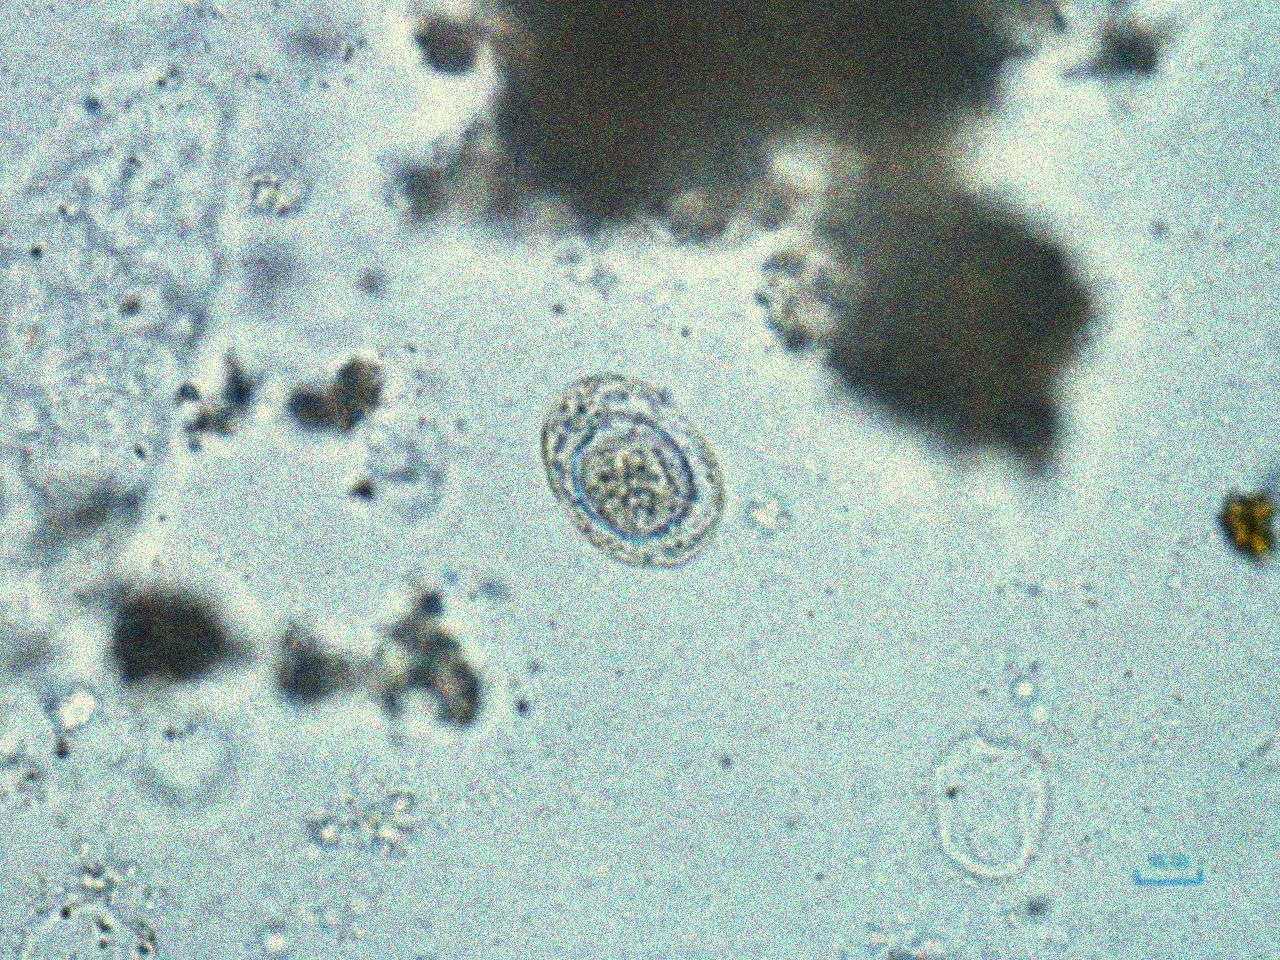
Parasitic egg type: Hymenolepis nana